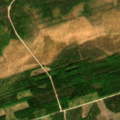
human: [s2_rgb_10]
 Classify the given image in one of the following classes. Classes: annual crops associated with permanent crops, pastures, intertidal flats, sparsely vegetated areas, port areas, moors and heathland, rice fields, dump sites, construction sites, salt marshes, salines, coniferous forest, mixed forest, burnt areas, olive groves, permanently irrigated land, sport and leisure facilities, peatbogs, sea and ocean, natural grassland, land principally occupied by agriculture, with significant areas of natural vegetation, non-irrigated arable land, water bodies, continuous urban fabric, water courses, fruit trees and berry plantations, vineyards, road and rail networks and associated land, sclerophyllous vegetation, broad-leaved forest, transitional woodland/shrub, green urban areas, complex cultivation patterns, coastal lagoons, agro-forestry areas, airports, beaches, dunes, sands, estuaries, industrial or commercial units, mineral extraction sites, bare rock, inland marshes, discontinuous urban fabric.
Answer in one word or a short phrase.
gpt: mixed forest, peatbogs